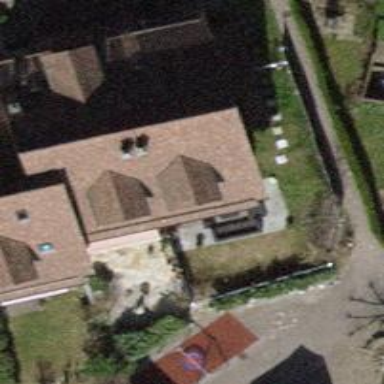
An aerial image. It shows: Residential building.